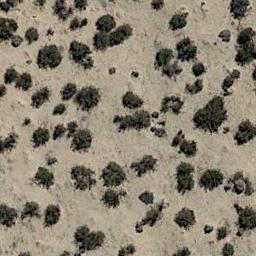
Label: chaparral